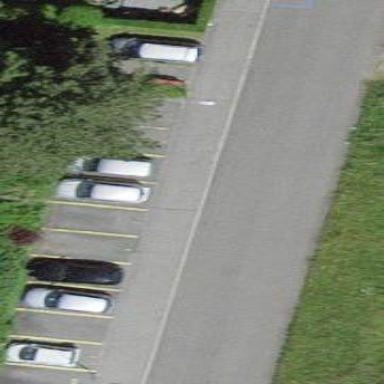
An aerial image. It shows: Street-side parking area.